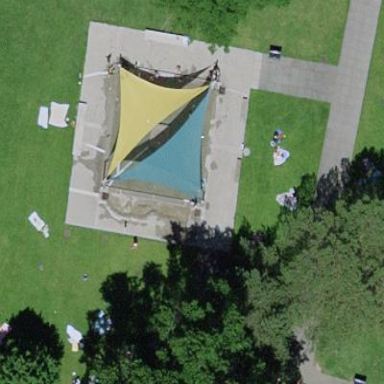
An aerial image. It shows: Swimming pool area with shadecloth roof material.